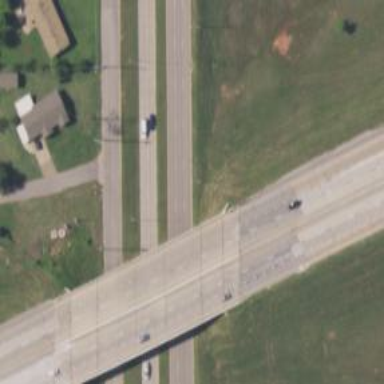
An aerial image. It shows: Trunk highway with expressway features.